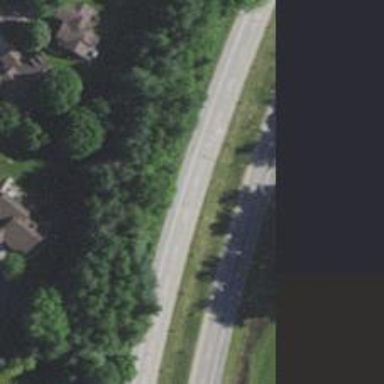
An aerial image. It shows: Asphalt road classified as primary highway with expressway characteristics.